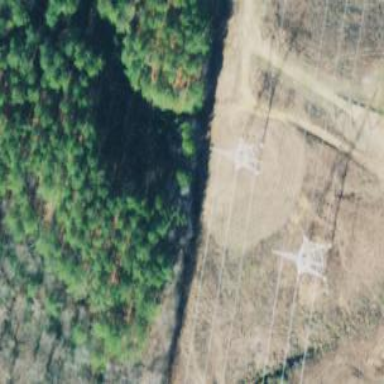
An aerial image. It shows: Lattice structure tower used for power transmission.